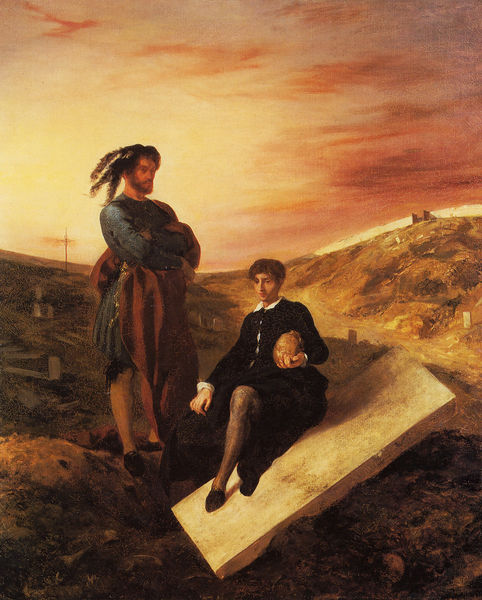
Titel: Hamlet et Horatio au cimetière, Hamlet und Horatio auf dem Friedhof
Künstler: Eugène Delacroix
Standort: Frankfurt (am Main)
Institution: Das Städel, Städelsches Kunstinstitut und Städtische Galerie
Schlagwörter: baum, blau, dunkel, feder, gemälde, himmel, mann, schatten, weiß, wolken, gelb, grün, landschaft, menschen, ocker, sand, sitzen, abend, braun, hell, holz, hut, licht, marmor, männer, orange, schwarz, strasse, gebäude, gras, haus, rot, tuch, weg, wiese, wolke, beige, malerei, bart, hose, mütze, arme, federn, halten, historie, kragen, mensch, schädel, stehen, stein, steine, bildnis, portrait, porträt, öl, dämmerung, ebene, erde, horizont, hügel, morgen, natur, sonnenaufgang, pfad, sonne, land, gewand, mantel, reich, sitzend, stehend, tal, krug, bein, italien, zwei, mast, abends, berge, fels, hang, mauer, abendsonne, sonnenuntergang, pause, rast, böschung, romantik, ölgemälde, tafel, muse, bretter, platte, matratze, nazarener, abendrot, abendstimmung, vanitas, doppelportrait, deckel, antike, burg, kreuz, münchen, abgrund, brett, bürgertum, friedhof, verschränkt, barett, jüngling, totenkopf, junger mann, grab, mauern, schiefer, gräber, karg, morgenrot, strumpfhose, historienmalerei, freilichtmalerei, kniebundhose, marmorplatte, röte, totenschädel, drama, unheimlich, urne, abendröte, morgenröte, suche, delacroix, morgens, meneto mori, grabstein, grabplatte, steinplatte, felsplatte, geänder, shakespeare, hamlet, verschränkung, onkel, gräberfeld, burg auf felsen, horatio, männerkleider, sein oder nicht sein, wolje, übelegen, mantel gewand